【题型】填空题　【知识点】平面几何　【难度】easy
如图，正方形 $EFGH$ 内接于 $\triangle ABC$，$\angle A = 90^\circ$，$BC=12$，如果 $\triangle ABC$ 的面积是 $30$，那么正方形 $EFGH$ 的边长是\_\_\_\_\_\_。

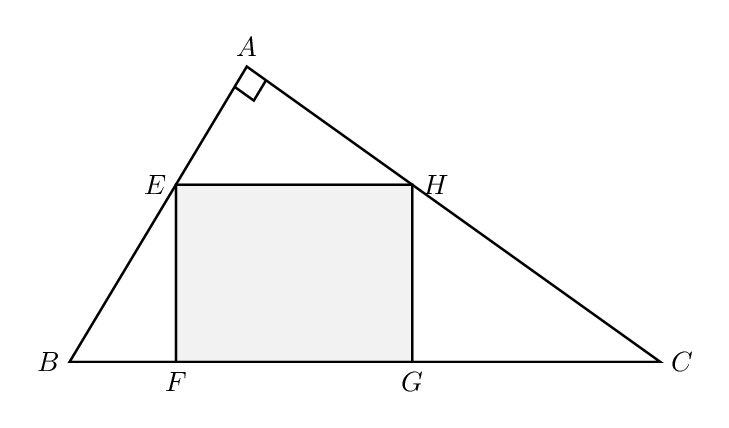
【解答】

\noindent \textbf{【答案】} $\boldsymbol{\dfrac{60}{17}}$

\vspace{0.2cm}
\noindent \textbf{【详解】} 解：过点$A$作$AM \perp BC$于点$M$，交$EH$于点$N$，

$\because$四边形$EFGH$是正方形，
$\therefore EH \parallel FG$，$EF=FG=GH=EH$，$\angle EFG=\angle FGH=\angle GHE=\angle HEF=90^\circ$，
$\therefore \triangle AEH \backsim \triangle ABC$，
$\therefore \dfrac{EH}{BC}=\dfrac{AN}{AM}$，

$\because BC=12$，$\triangle ABC$的面积是30，
$\therefore AM=\dfrac{60}{12}=5$；

$\because AM \perp BC$，
$\therefore AM \perp FG$，四边形$EFMN$是矩形，
$\therefore MN=EF=FG=GH=EH$，
$\therefore \dfrac{EH}{12}=\dfrac{5-MN}{5}=\dfrac{5-EH}{5}$，

解得$EH=\dfrac{60}{17}$，
故答案为：$\boldsymbol{\dfrac{60}{17}}$．

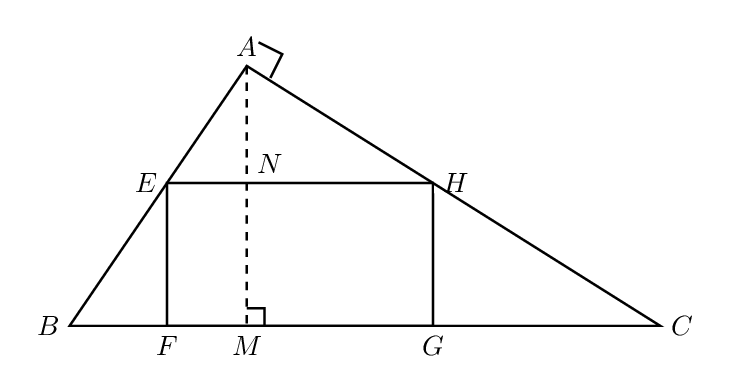